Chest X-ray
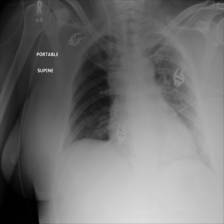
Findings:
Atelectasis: negative
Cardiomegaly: negative
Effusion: negative
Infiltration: negative
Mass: negative
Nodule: negative
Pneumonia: negative
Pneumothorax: negative
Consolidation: negative
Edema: negative
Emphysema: negative
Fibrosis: negative
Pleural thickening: negative
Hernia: negative